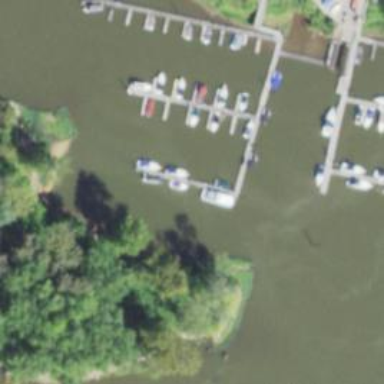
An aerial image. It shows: Pier with mooring facilities.